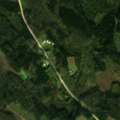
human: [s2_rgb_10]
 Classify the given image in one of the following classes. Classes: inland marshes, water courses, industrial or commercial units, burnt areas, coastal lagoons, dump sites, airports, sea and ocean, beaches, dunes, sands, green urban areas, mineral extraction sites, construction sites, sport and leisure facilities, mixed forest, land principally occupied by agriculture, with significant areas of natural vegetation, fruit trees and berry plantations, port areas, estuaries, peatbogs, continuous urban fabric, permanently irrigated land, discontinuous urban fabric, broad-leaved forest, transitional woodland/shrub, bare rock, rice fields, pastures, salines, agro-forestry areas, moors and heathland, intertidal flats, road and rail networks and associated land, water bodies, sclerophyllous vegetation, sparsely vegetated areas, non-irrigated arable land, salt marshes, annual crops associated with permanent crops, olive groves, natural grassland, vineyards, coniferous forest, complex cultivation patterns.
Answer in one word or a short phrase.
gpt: broad-leaved forest, coniferous forest, mixed forest, transitional woodland/shrub